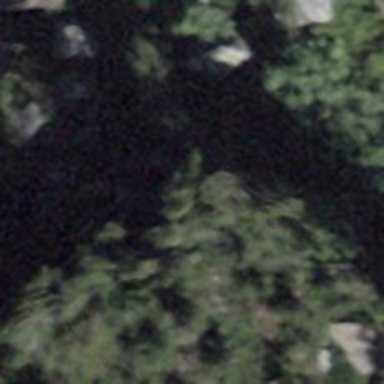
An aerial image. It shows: Natural cliff.